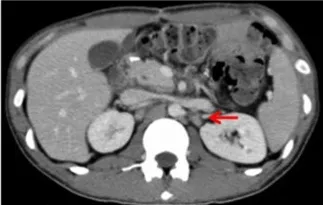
After finish of the nivolumab threatment. Mediastinum (#108L).
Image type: radiology (ct)